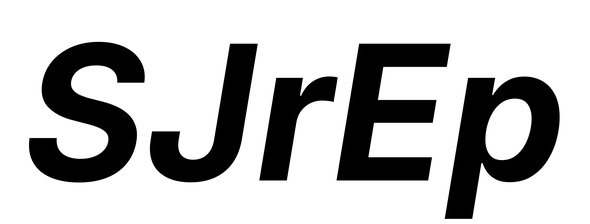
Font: Inter-Italic_Bold_Italic